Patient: sex M, age 40
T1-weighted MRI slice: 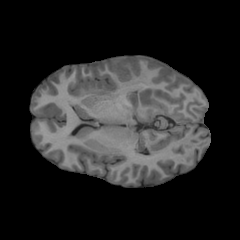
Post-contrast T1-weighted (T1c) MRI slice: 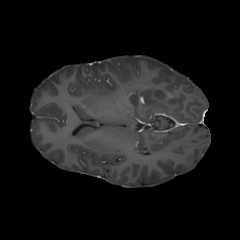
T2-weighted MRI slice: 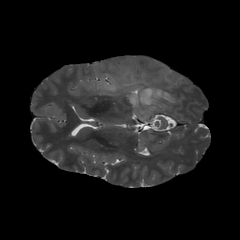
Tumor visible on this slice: yes
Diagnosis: Astrocytoma, IDH-mutant
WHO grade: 3